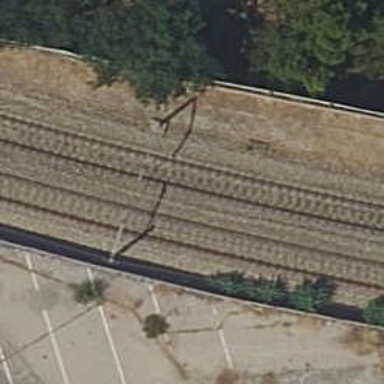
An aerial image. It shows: Railway with electrified contact lines.